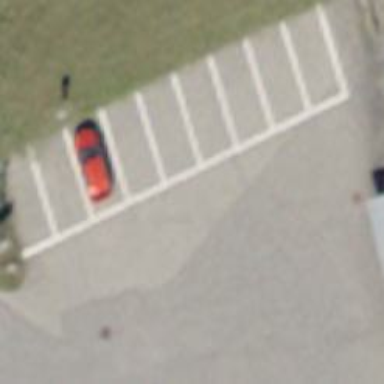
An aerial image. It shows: Paved parking area with Park & Ride facilities.